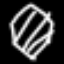
Label: diamond